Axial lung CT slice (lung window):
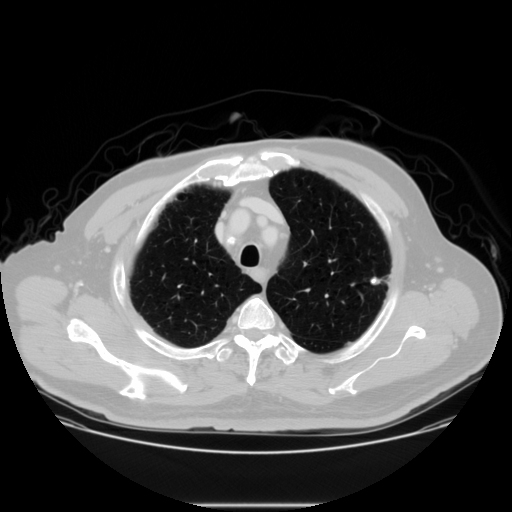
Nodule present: yes
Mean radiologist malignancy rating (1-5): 1